Question: i ma trying to upload multiple images from 'HTML FORM' but on submit only last image uploaded please any one who can figure out this problem

here is my controller
'''
if($_FILES['image']['name'] != "")
{
$data['image'] = $this->MUtils->doUpload('image',270,65,false);
}
if($_FILES['adv_image1']['name']!= "")
{
$data['adv_image1'] = $this->MUtils->doUpload('adv_image1',340,130,false);
}
if($_FILES['adv_image2']['name']!= "")
{
$data['adv_image2'] = $this->MUtils->doUpload('adv_image2',860,100,false);
}
'''
Model is
'''
if($data['image']!="" ){
$arr=array('image' => $data['image']);
}
if($data['adv_image1']!=""){
$arr=array('adv_image1' => $data['adv_image1']);
}
if($data['adv_image2']!=""){
$arr=array('adv_image2' => $data['adv_image2']);
}
if($data['adv_image3']!=""){
$arr['adv_image3'] = $data['adv_image3'];
}
$this->db->where('id',$data['listid']);
$this->db->update('list', $arr);
return 1;
'''
doUpload Functio is here
'''
//Upload file and return url
function doUpload($field, $width, $height, $resize=false)
{
//Configure upload.
$this->upload->initialize(array(
"upload_path" => "../uploads/",
"allowed_types" => "gif|jpg|png",
));
//Perform upload.
if($this->upload->do_upload($field)){
$fileData = $this->upload->data();
if ($resize == true)
{
$width = $fileData['image_width'];
$height = $fileData['image_height'];
}
$img_cfg_thumb['image_library'] = 'gd2';
$img_cfg_thumb['source_image'] = "../uploads/" . $fileData['raw_name'] . $fileData['file_ext'];
$img_cfg_thumb['maintain_ratio'] = FALSE;
$img_cfg_thumb['new_image'] = "../uploads/" . $fileData['raw_name'] . $fileData['file_ext'];
$img_cfg_thumb['width'] = $width;
$img_cfg_thumb['height'] = $height;
$img_cfg_thumb['quality'] = 90;
$this->load->library('image_lib');
$this->image_lib->initialize($img_cfg_thumb);
$this->image_lib->resize();
return $fileData['raw_name'] . $fileData['file_ext'];
}
else
{
return "";
}
}
'''
this is working, but from three pics just last one is uploaded on submit
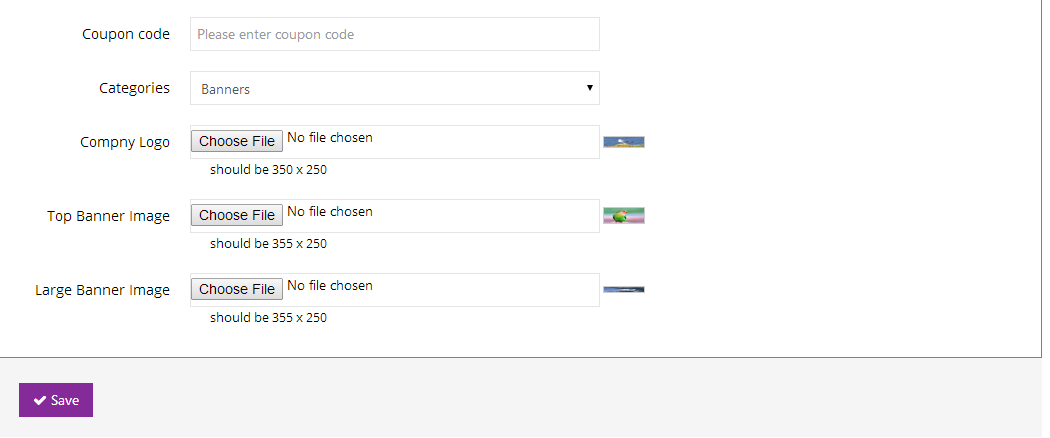
Answer: In your model change following lines:
'''
if($data['image']!="" ){
$arr=array('image' => $data['image']);
}
if($data['adv_image1']!=""){
$arr=array('adv_image1' => $data['adv_image1']);
}
if($data['adv_image2']!=""){
$arr=array('adv_image2' => $data['adv_image2']);
}
if($data['adv_image3']!=""){
$arr=array('adv_image3' => $data['adv_image3']);
}
'''
To these lines:
'''
if($data['image']!="" ){
$arr['image'] = $data['image'];
}
if($data['adv_image1']!=""){
$arr['adv_image1'] = $data['adv_image1'];
}
if($data['adv_image2']!=""){
$arr['adv_image2'] = $data['adv_image2'];
}
if($data['adv_image3']!=""){
$arr['adv_image3'] = $data['adv_image3'];
}
'''